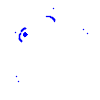
Particle: electron